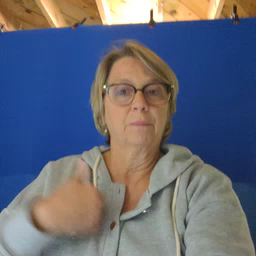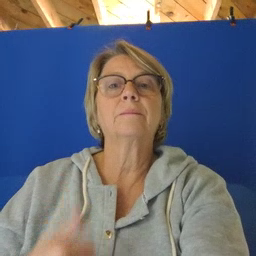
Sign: animal